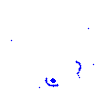
Particle: pion